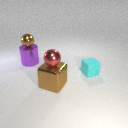
large purple metal cylinder behind small cyan rubber cube